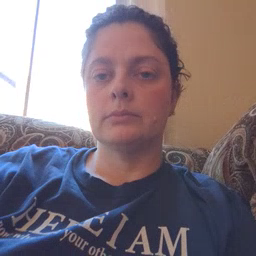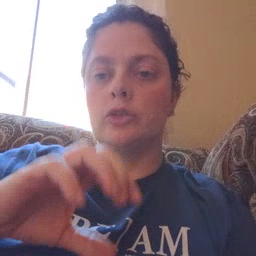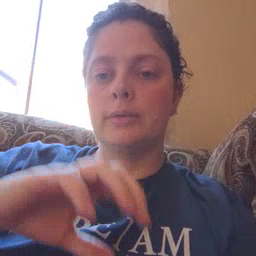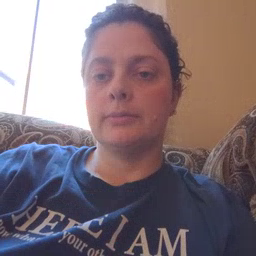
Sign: chocolate